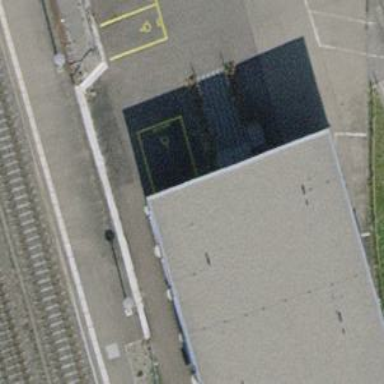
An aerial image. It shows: Recycling container for recycling.